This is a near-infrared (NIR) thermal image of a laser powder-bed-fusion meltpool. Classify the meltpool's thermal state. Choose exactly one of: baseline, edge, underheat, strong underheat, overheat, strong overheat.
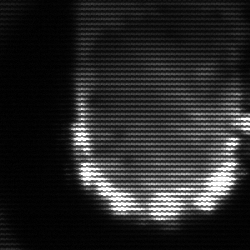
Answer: baseline